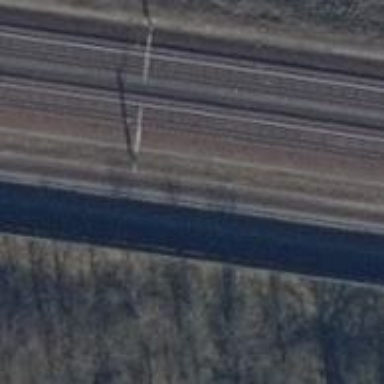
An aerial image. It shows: Railway track.